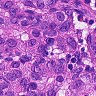
Metastatic tissue present: yes